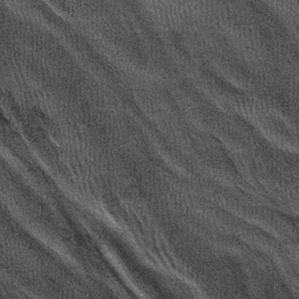
Label: frost